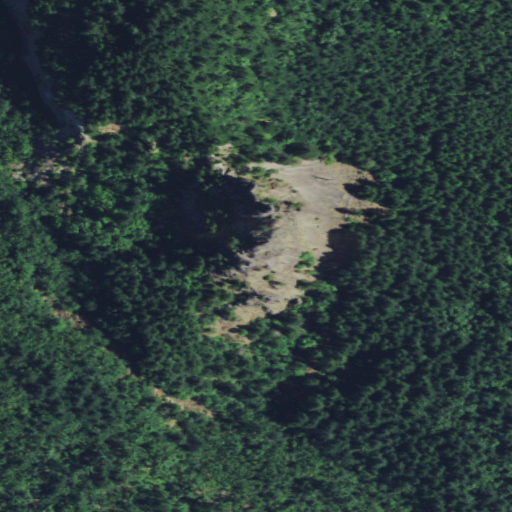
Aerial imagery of mountain in Washington named Sacagawea and Papoose Rocks containing evergreen forest, shrub, and mixed forest